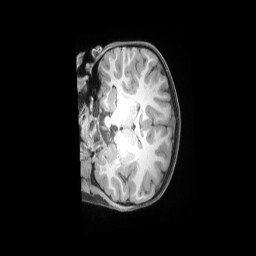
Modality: T1w
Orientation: coronal
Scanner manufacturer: siemens
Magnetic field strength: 3 T
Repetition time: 2.53 s
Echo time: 0.00169 s